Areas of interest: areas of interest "Traffic and Vehicle Management"
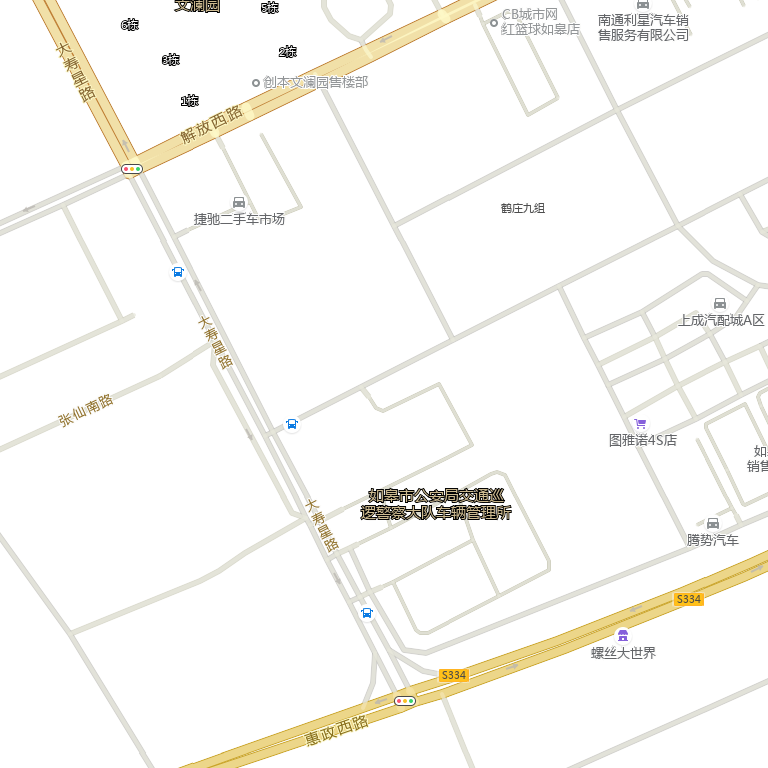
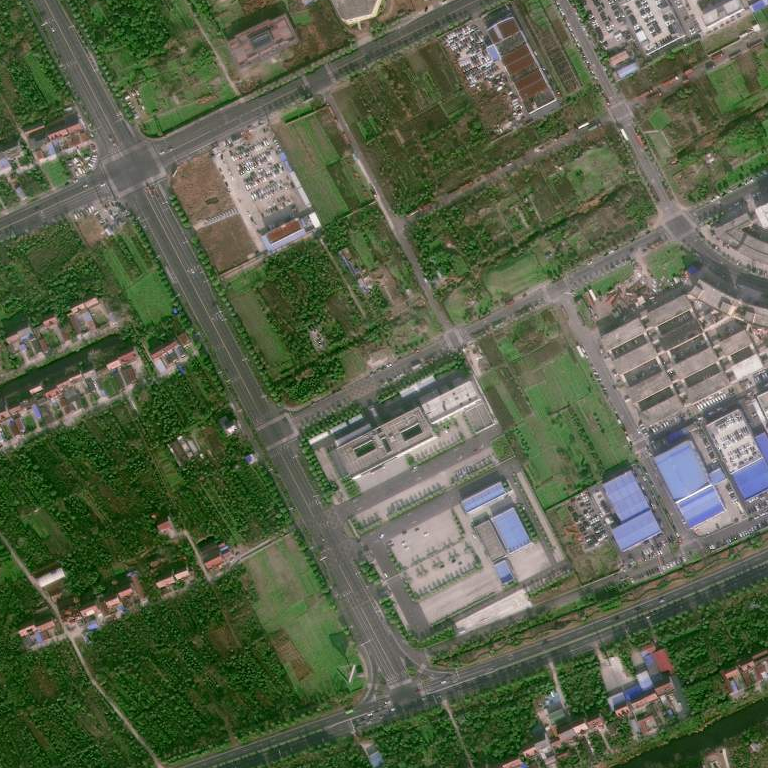